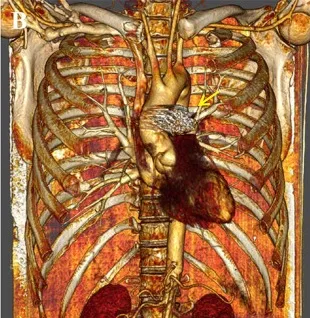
(B) 3D reconstructed image showed secure positioning of the coils without any evidence of migration (indicated by the yellow arrow).
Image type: radiology (ct)